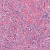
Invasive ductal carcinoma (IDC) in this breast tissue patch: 1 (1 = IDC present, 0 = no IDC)